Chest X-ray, PA view. Patient: 35 years old, sex F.
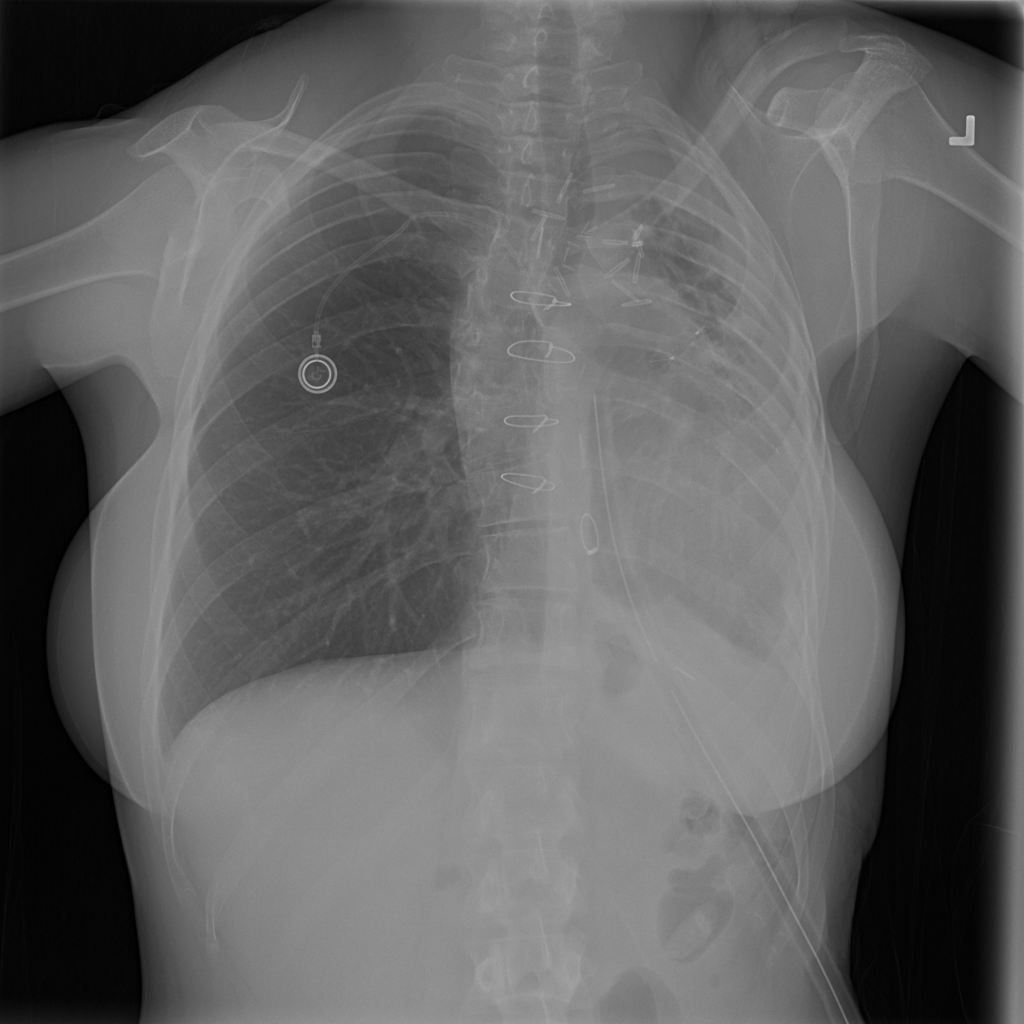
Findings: Pleural_Thickening